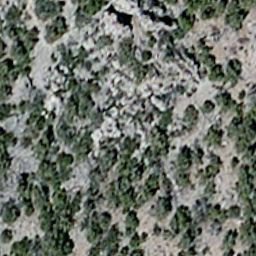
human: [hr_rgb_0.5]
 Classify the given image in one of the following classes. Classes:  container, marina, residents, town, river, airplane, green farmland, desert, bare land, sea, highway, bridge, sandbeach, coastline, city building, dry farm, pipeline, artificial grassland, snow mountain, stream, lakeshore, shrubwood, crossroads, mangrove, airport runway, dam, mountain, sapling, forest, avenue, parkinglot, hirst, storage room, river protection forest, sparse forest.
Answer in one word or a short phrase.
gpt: sparse forest